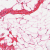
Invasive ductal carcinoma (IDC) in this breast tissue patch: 0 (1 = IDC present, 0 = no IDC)